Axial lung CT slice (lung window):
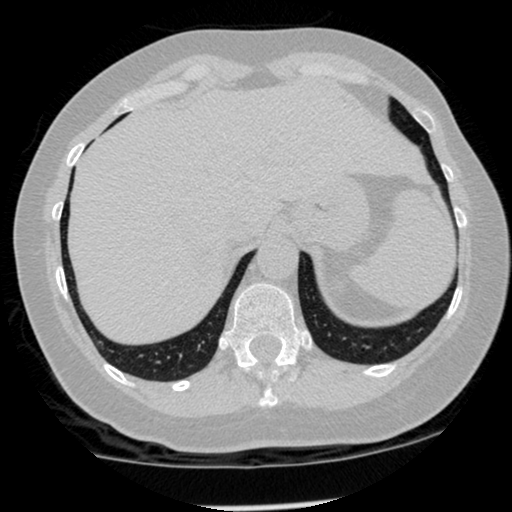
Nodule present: no